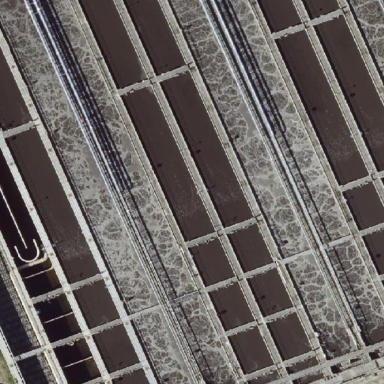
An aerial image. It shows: Body of wastewater.